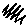
Label: zigzag